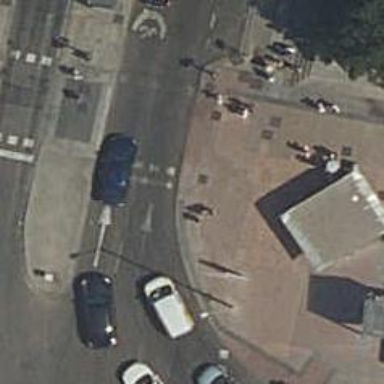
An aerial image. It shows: Road with traffic signals.